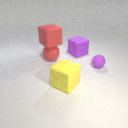
large yellow rubber cube to the right of large red rubber sphere